Field crop: tomato
Growth stage: 2
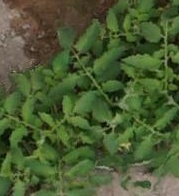
Species: tomato